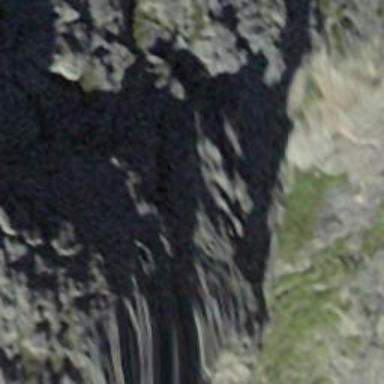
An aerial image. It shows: Cliff in nature.